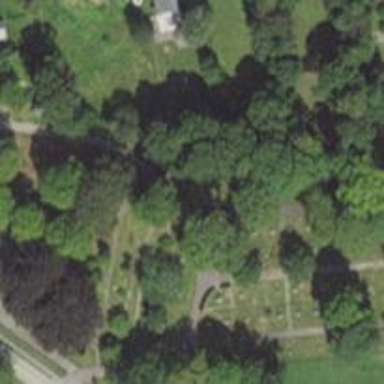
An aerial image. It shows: Cemetery that holds historical significance.